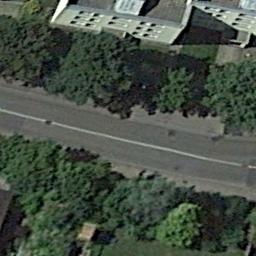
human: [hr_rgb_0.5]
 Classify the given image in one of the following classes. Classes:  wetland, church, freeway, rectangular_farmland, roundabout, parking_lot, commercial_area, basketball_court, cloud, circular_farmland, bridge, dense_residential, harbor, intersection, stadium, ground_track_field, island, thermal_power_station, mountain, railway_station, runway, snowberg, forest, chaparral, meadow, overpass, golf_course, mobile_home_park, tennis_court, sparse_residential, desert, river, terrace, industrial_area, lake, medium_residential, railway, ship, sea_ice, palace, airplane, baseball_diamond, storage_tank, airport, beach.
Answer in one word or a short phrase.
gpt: freeway